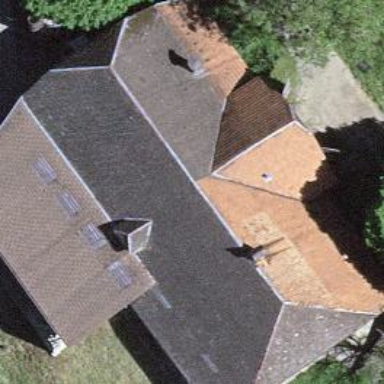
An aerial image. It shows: Farm building.